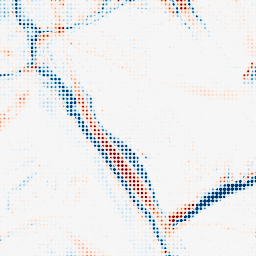
Category: morphological
Decomposition family: morphological_ellipse
Decomposition parameters: operation: average
width: 20
height: 30
Upsampling method: sinc_hamming
Upsampling parameters: scale: 8
kernel_size: 4
Upsampling scale: 8